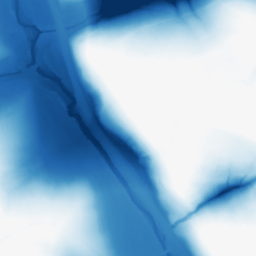
Category: morphological
Decomposition family: morphological
Decomposition parameters: operation: closing
size: 100
Upsampling method: cubic_catmull_rom
Upsampling parameters: scale: 4
Upsampling scale: 4